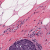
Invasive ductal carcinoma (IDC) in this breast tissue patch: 0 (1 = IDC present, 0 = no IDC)